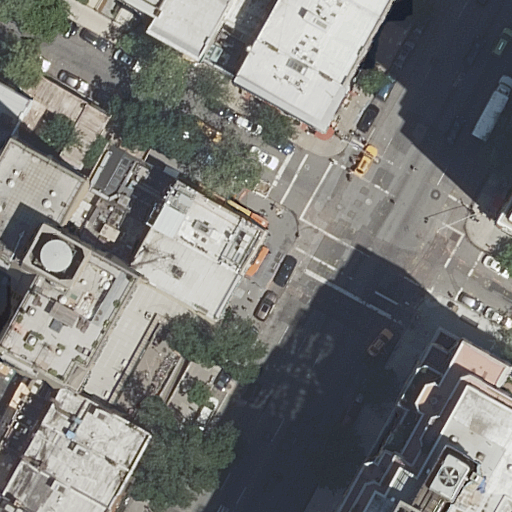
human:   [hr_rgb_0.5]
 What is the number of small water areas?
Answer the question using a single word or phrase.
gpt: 0

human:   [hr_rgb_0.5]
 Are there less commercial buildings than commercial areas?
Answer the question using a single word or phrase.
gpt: no

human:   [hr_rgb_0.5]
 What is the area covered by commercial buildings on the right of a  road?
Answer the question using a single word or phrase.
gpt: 0m2

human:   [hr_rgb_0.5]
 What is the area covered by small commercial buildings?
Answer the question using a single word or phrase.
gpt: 0m2

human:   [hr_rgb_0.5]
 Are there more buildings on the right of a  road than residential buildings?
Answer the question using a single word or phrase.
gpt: no

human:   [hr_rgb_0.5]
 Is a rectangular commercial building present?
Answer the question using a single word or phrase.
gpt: no

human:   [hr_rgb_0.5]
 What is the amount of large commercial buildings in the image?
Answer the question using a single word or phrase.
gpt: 0

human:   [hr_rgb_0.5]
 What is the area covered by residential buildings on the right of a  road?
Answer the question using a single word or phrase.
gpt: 3266m2

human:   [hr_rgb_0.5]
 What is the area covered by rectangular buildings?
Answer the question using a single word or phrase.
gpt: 1812m2

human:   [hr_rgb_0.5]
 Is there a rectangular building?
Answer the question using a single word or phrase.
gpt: yes

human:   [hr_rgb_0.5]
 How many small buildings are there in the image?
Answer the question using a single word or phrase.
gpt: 5

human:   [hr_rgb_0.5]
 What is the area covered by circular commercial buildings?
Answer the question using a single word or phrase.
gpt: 0m2

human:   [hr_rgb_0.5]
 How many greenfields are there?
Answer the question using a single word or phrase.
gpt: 0

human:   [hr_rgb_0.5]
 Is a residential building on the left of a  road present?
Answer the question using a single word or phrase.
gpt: yes

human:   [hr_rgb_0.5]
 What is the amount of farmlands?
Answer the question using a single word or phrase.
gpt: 0

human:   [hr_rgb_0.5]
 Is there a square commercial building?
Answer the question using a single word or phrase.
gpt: no

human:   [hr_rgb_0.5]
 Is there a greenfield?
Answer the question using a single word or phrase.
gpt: no

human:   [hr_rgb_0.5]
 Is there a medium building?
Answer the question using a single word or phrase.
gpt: yes

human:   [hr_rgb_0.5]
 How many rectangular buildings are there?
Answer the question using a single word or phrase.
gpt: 10

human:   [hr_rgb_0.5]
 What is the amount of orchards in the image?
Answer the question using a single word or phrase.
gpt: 0

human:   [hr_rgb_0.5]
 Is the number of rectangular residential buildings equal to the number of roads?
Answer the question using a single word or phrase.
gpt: no

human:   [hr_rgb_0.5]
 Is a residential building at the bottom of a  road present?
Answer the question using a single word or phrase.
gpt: yes

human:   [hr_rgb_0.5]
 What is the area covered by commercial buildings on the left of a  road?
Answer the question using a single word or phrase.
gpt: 0m2

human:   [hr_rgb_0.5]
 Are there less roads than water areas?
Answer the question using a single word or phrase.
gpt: no

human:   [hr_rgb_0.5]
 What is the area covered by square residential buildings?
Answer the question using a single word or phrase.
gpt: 0m2

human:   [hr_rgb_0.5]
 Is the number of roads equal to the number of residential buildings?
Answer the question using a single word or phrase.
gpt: no

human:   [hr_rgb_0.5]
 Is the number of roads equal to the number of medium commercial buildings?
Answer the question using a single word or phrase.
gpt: no

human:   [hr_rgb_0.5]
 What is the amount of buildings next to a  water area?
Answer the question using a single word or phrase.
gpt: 0

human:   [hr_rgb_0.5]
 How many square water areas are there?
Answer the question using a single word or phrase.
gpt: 0

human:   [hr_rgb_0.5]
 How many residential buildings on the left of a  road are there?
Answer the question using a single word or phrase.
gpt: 13

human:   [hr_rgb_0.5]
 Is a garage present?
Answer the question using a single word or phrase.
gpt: no

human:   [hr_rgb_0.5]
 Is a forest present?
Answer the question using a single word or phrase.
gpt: no

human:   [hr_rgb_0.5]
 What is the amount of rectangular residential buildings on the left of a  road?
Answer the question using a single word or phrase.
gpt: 10

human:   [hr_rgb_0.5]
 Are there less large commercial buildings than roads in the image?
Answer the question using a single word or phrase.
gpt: yes

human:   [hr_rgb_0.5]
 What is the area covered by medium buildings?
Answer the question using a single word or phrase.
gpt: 2773m2

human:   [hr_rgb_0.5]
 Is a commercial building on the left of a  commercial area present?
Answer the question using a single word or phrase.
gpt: no